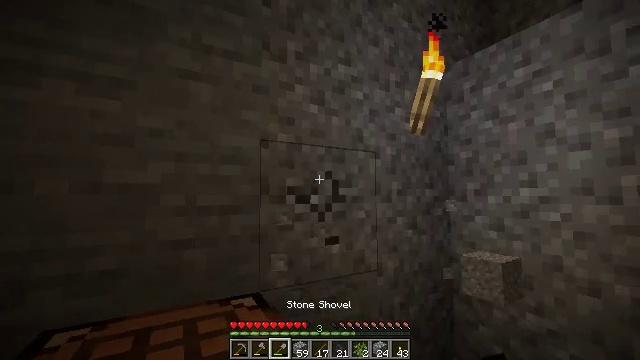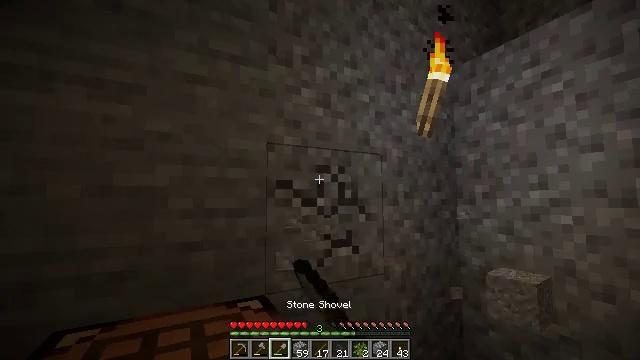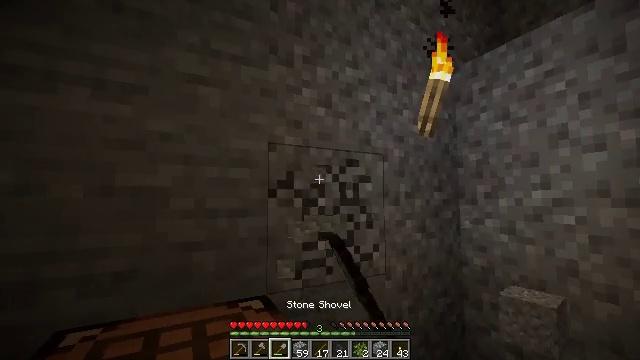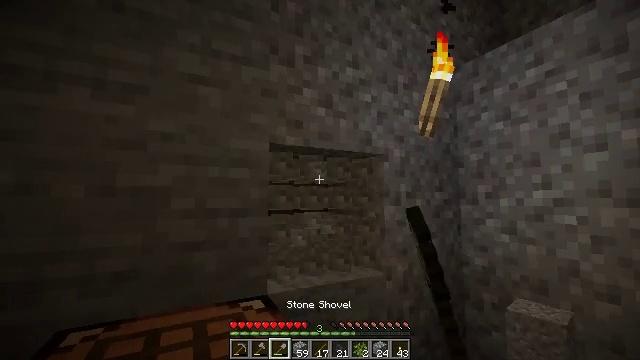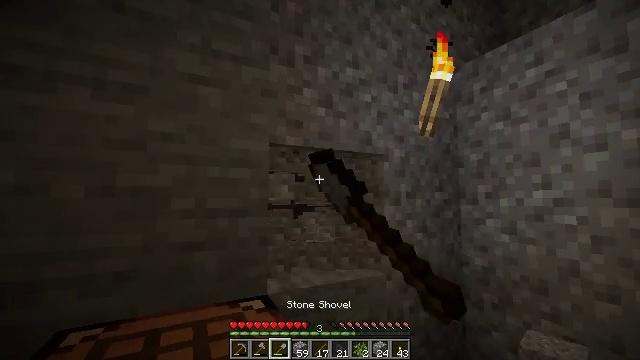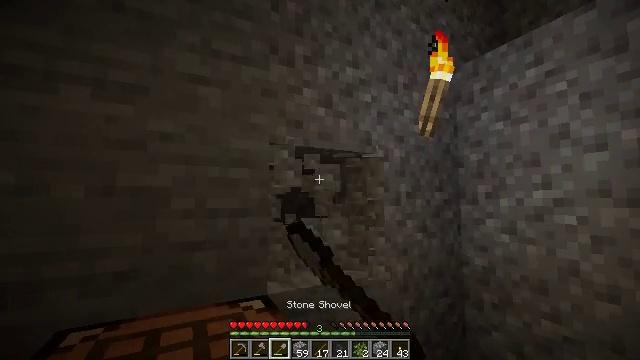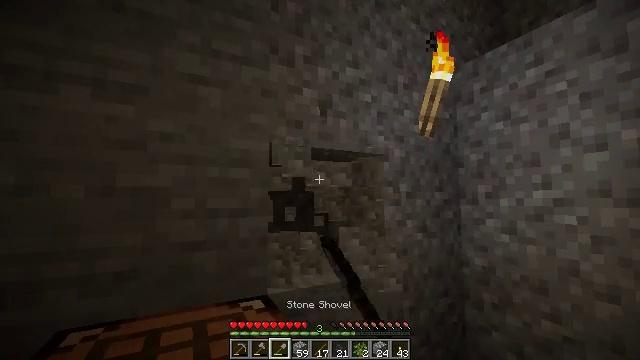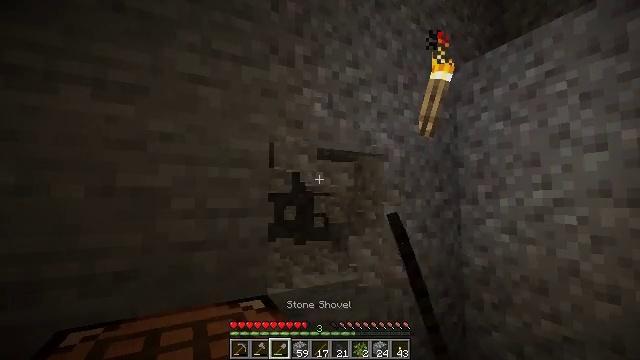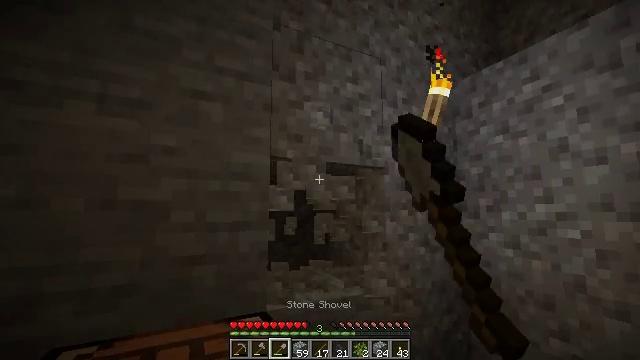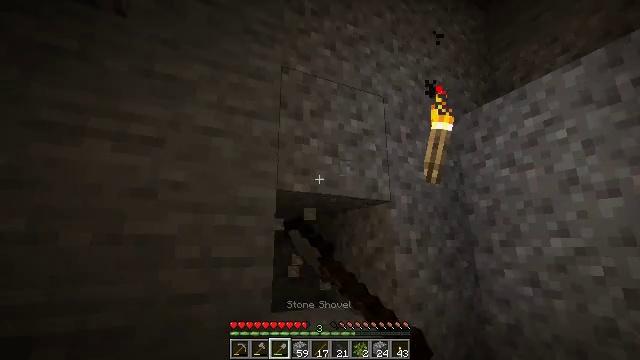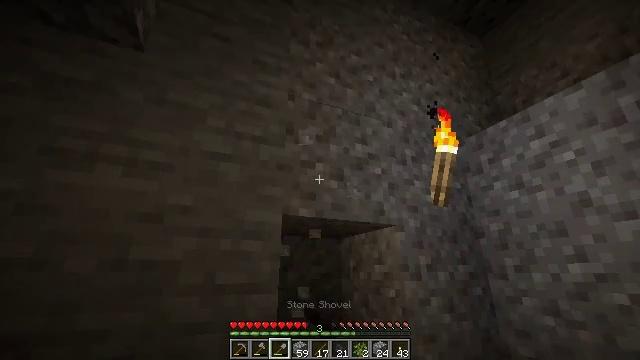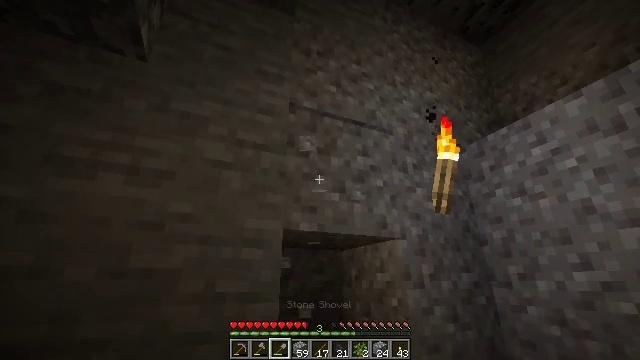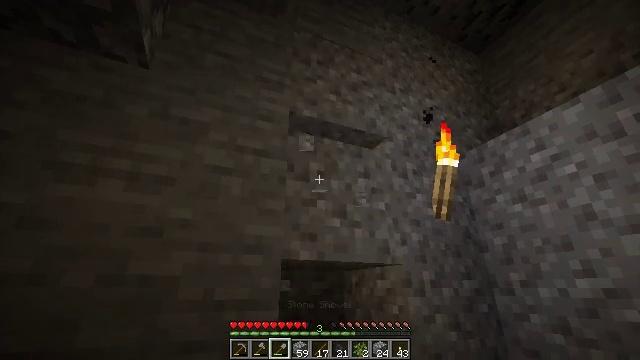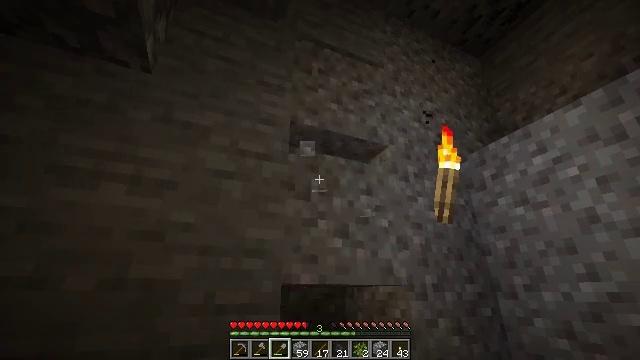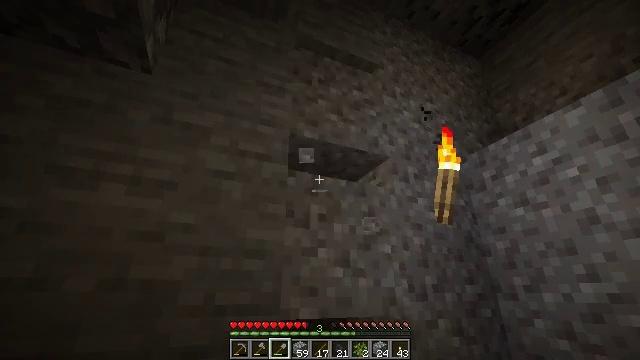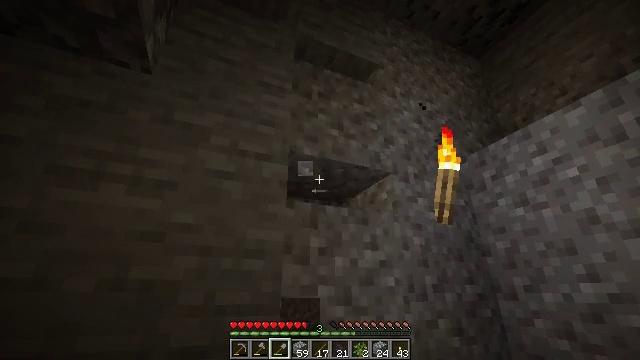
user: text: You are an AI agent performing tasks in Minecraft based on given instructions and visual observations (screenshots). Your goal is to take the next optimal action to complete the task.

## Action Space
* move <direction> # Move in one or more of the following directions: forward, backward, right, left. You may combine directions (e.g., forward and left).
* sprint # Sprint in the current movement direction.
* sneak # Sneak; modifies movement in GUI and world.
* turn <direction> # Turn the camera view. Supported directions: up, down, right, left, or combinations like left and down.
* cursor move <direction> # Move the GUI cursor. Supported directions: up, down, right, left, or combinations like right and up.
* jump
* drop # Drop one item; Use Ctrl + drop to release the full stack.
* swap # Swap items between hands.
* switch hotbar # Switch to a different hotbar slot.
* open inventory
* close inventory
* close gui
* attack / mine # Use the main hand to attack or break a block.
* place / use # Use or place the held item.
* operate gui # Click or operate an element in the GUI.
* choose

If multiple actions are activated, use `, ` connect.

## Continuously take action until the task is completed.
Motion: motion action
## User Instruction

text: Dig through gravel to clear a path.
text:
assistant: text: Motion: turn left, attack / mine
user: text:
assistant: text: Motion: attack / mine
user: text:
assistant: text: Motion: attack / mine
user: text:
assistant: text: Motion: attack / mine
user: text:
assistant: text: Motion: attack / mine
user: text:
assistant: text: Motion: attack / mine
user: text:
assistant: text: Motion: attack / mine
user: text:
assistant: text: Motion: turn up, attack / mine
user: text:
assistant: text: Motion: turn left and up, attack / mine
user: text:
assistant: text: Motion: turn left and up, attack / mine
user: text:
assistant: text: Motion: turn up, attack / mine
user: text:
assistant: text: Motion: turn up, attack / mine
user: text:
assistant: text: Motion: attack / mine
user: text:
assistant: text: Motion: attack / mine
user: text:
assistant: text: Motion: attack / mine
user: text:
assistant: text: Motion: attack / mine
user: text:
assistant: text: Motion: attack / mine
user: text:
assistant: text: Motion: attack / mine
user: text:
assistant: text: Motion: attack / mine
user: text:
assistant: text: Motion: attack / mine
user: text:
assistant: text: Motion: attack / mine
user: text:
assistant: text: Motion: attack / mine
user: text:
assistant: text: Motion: attack / mine
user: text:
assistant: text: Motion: attack / mine
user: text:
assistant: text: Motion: attack / mine
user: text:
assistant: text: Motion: attack / mine
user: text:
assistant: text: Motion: attack / mine
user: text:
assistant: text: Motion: attack / mine
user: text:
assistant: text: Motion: attack / mine
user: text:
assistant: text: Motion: turn up, attack / mine